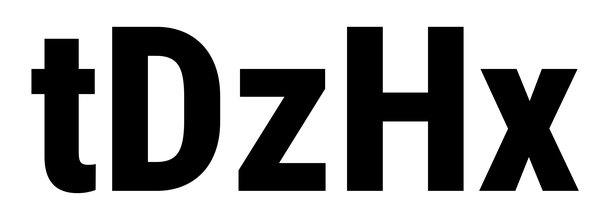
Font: Roboto_Condensed_ExtraBold